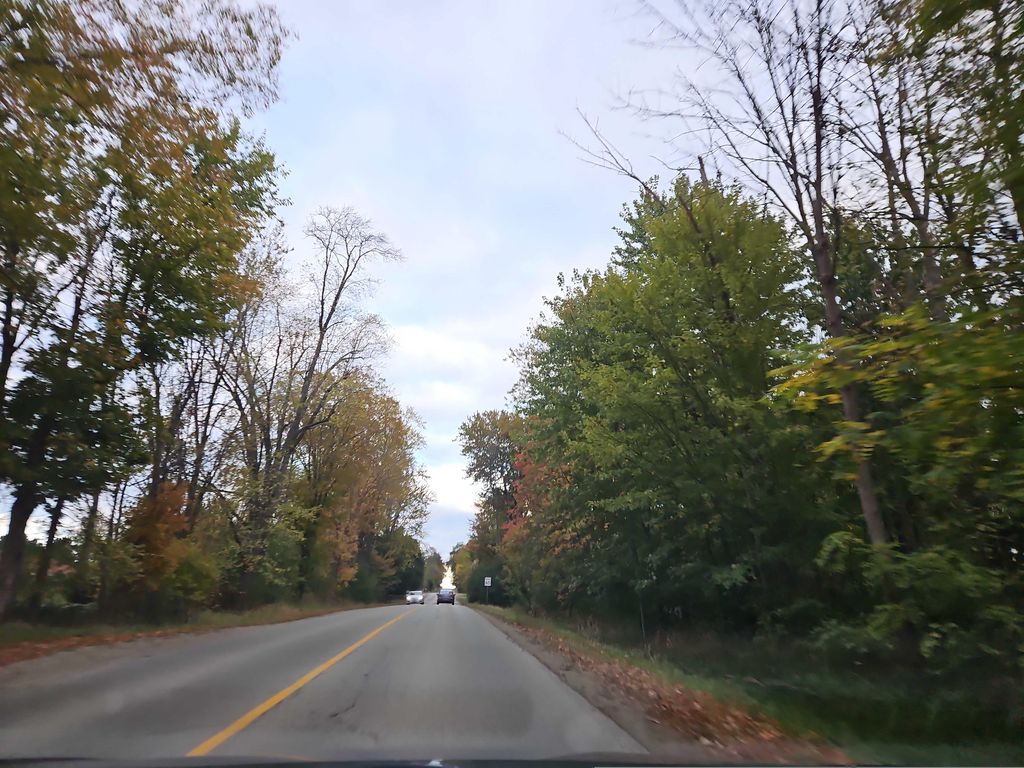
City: kitchener-waterloo